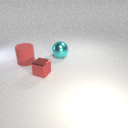
small red metal cube in front of large red rubber cylinder